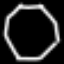
Label: octagon